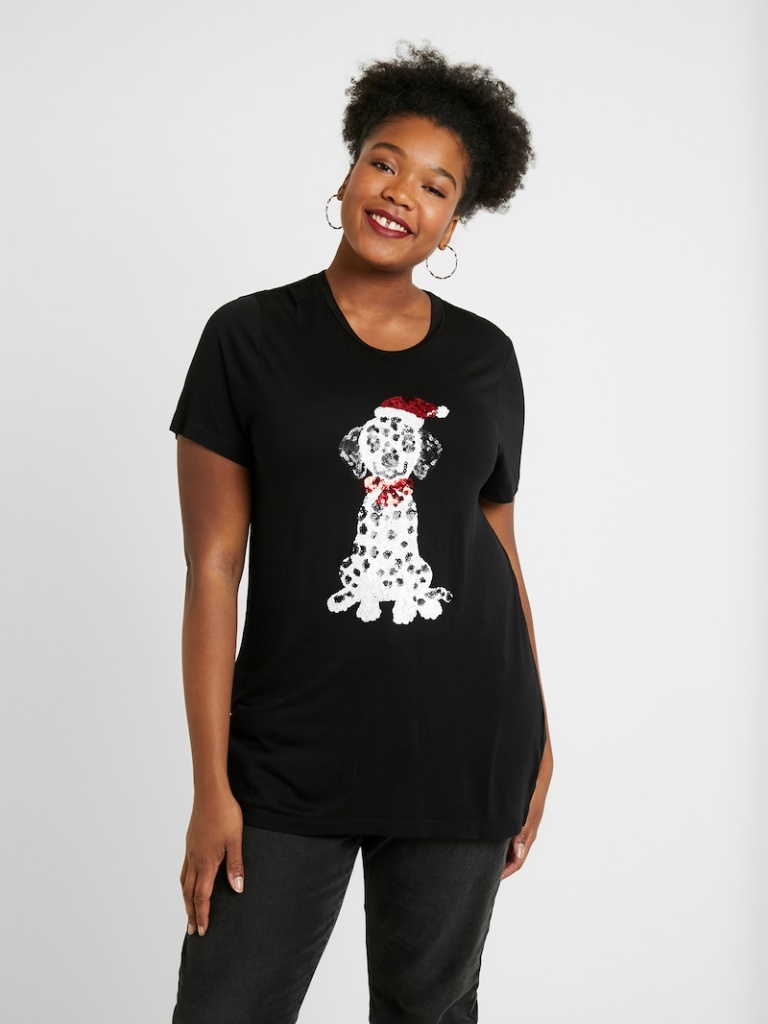
cotton relaxed short sleeve hip length Untucked crew t-shirt